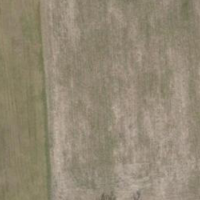
EUNIS habitat code: 52
Species observed at this site:
Cyanistes caeruleus